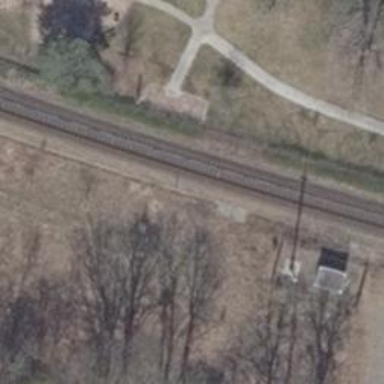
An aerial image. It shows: Railway milestone.